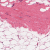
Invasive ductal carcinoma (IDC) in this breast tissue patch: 0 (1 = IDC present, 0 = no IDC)